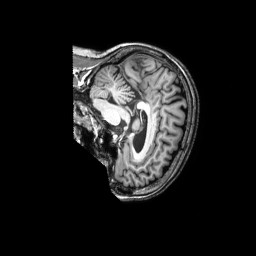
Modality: T1w
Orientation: sagittal
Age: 64
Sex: female
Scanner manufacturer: philips
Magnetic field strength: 3 T
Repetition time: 0.009868 s
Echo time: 0.004592 s